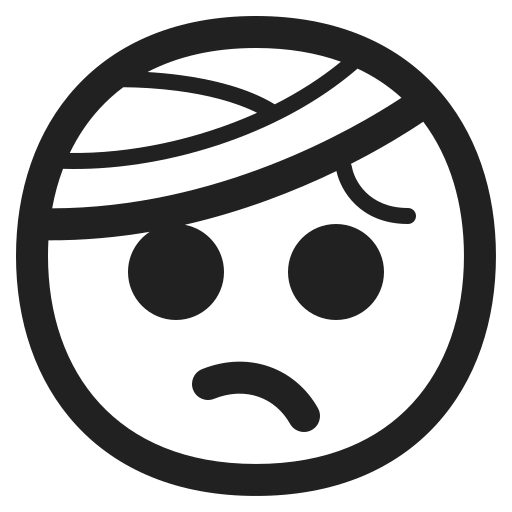
face with head bandage high contrast